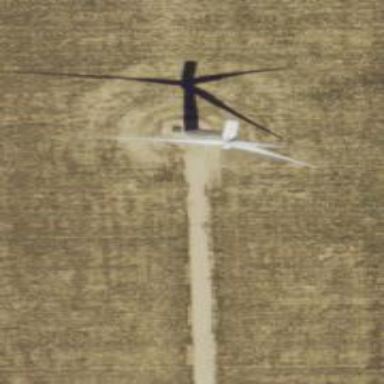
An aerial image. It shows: Wind generator powered by horizontal-axis wind turbine.